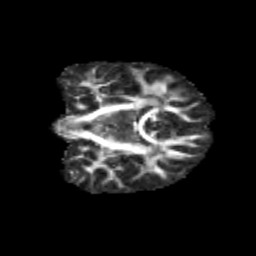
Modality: FA
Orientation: coronal
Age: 12
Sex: male
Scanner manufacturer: siemens
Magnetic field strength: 3 T
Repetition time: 3.8 s
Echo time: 0.07 s